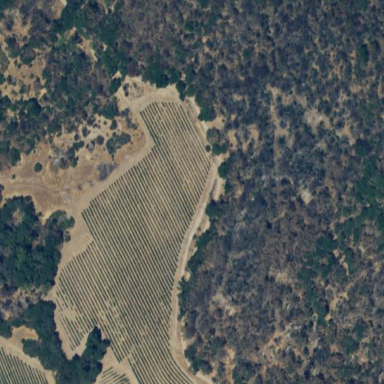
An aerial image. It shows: Vineyard where grapes are grown.